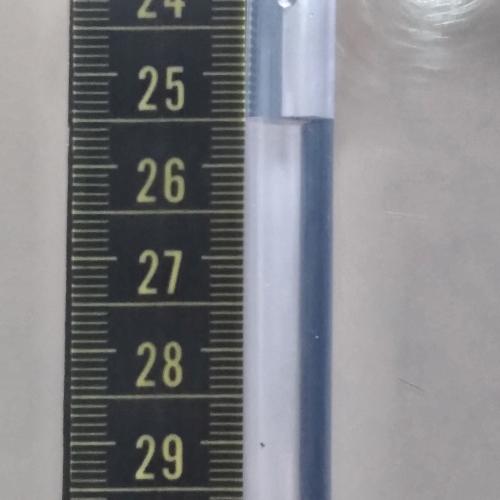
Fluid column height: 25.5 cm